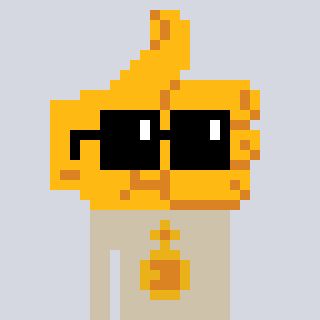
a pixel art character with square black sunglasses, a thumbsup-shaped head and a bege-colored body on a cool background